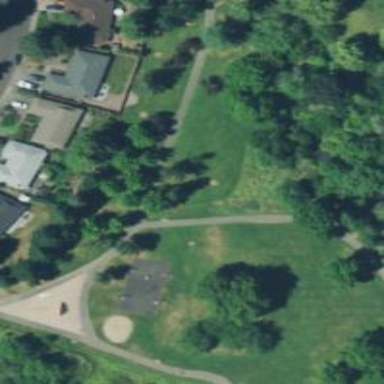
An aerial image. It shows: Disc golf basket.